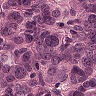
Metastatic tissue present: yes